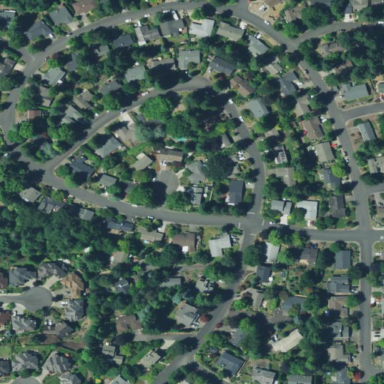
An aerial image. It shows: Residential area composed of single-family homes.